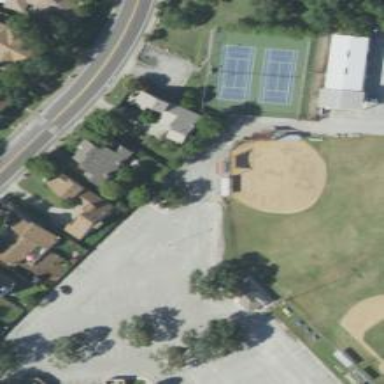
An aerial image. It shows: Softball pitch for leisure land activities.